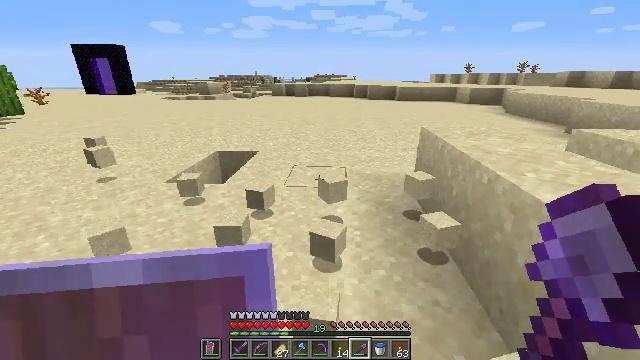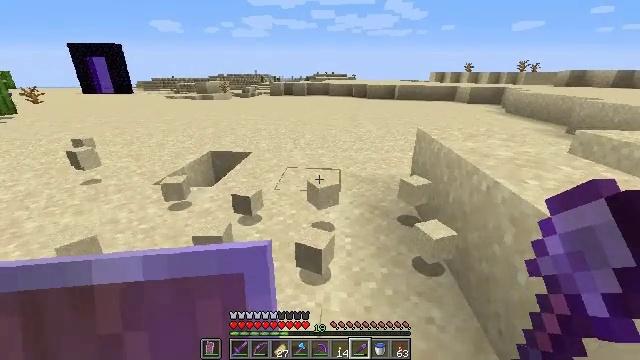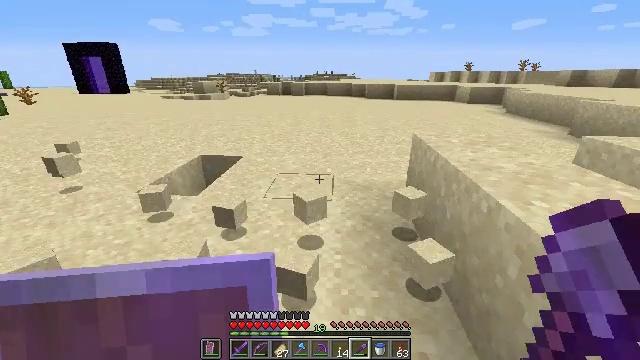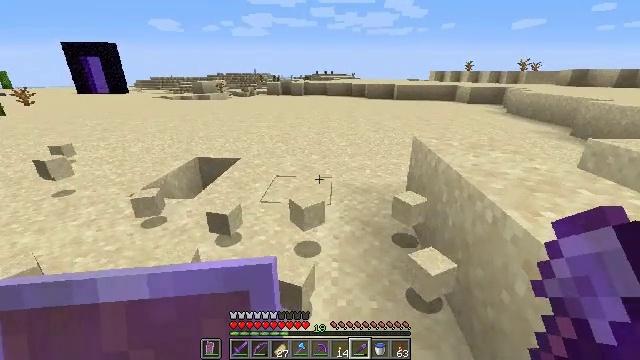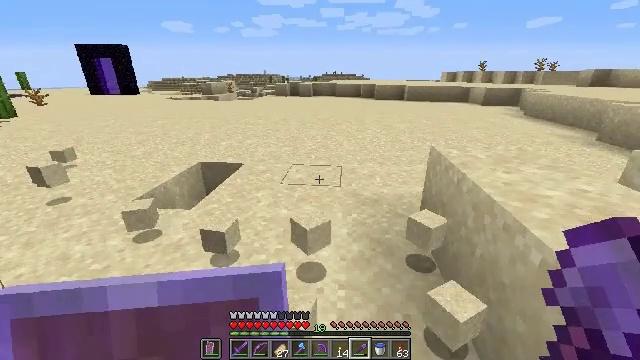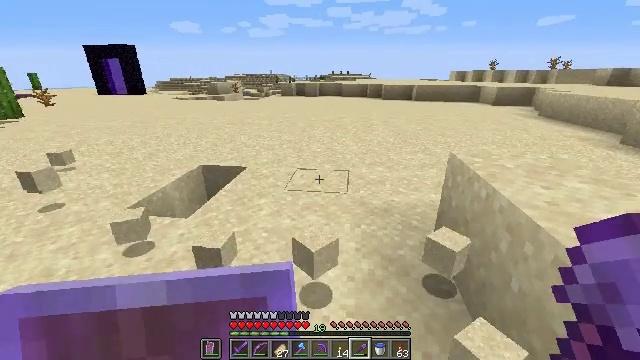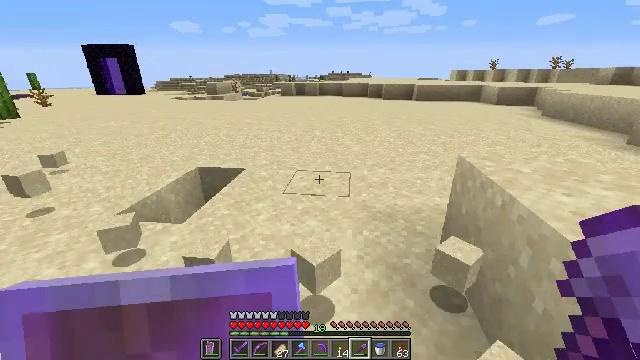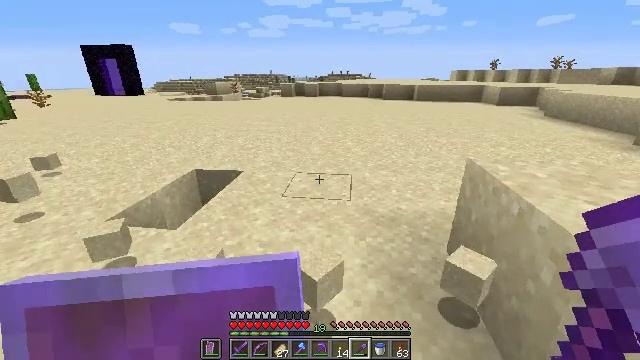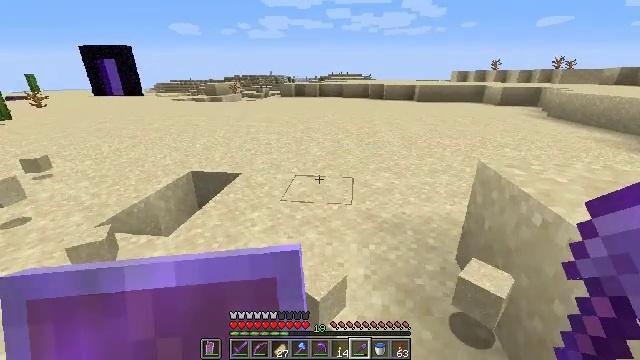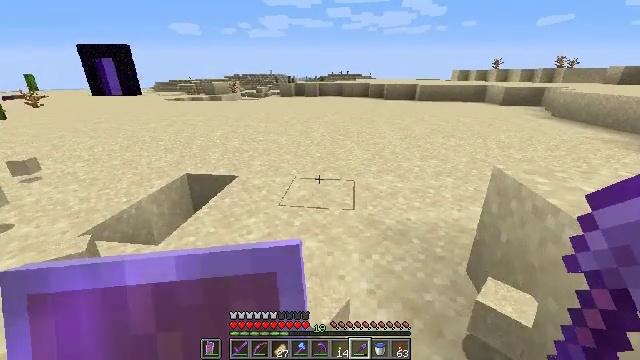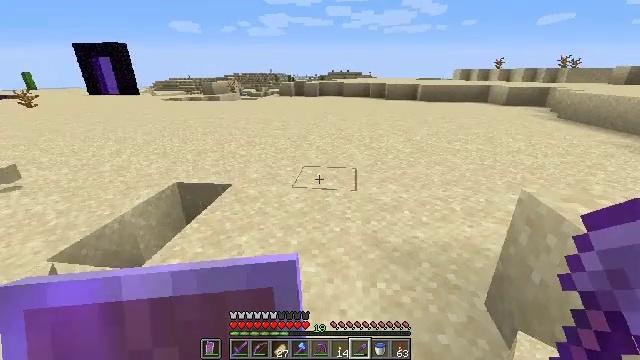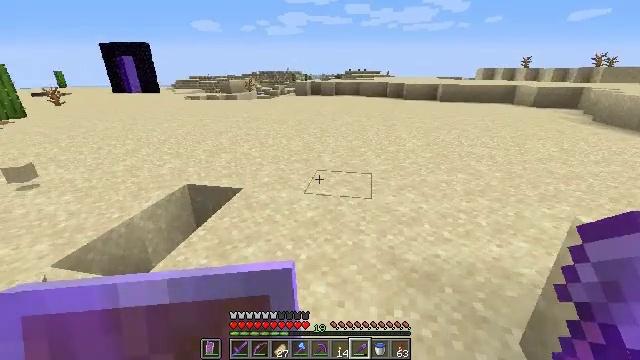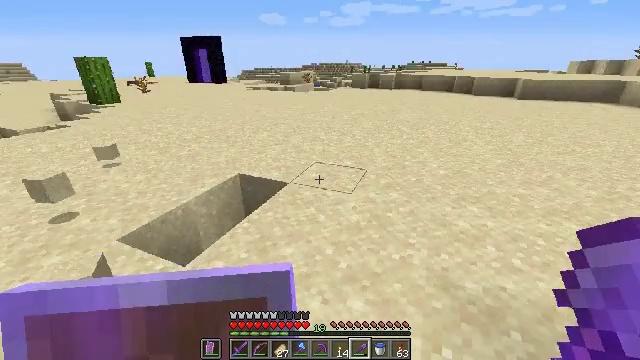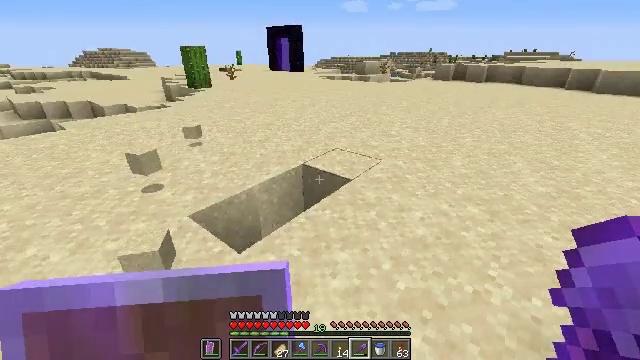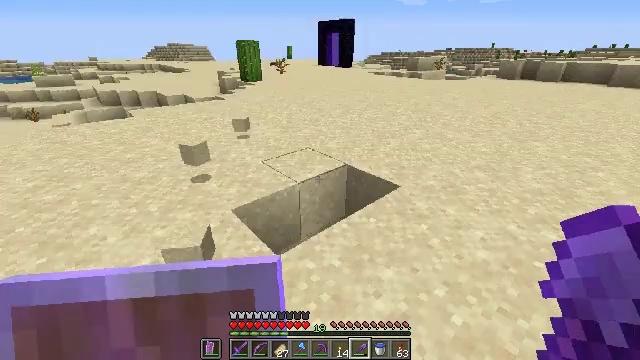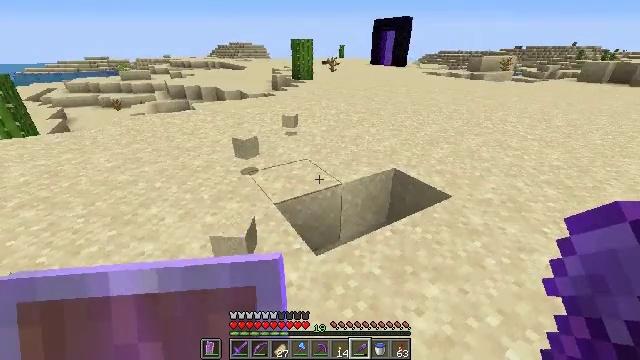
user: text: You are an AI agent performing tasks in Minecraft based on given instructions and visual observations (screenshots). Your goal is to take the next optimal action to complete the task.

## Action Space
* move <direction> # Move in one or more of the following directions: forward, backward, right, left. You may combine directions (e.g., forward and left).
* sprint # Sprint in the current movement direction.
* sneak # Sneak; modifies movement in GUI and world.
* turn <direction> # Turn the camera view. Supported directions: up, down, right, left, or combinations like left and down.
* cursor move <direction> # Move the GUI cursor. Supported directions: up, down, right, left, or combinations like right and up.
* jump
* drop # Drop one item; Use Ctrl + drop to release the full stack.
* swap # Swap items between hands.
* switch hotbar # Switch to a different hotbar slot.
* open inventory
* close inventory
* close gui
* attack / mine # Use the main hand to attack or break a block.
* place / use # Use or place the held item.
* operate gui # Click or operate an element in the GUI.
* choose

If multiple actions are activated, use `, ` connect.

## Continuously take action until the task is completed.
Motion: motion action
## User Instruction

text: Mine sand by the water.
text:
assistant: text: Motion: move forward and move right
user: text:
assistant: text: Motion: move forward
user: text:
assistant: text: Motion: move forward
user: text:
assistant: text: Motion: move forward, turn left
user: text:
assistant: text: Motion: move forward, turn left
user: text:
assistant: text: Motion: move forward
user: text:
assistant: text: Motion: move forward
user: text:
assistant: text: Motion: move forward
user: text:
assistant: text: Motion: move forward
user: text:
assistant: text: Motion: move forward
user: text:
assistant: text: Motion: move forward, turn left
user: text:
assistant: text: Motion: move forward, turn left and down
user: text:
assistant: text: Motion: move forward and move left, turn left and down
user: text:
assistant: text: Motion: move forward and move left, turn left and down
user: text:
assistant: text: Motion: move forward and move left, turn left
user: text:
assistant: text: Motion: move forward and move left, turn left
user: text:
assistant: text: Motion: move forward and move left, turn left
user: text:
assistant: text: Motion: move forward and move left
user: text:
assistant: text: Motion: move forward and move left
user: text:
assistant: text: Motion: move forward and move left
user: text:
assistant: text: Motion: move forward
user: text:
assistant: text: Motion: move forward, turn right
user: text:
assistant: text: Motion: move forward, turn right
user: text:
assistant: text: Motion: move forward, turn right
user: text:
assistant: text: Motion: move forward
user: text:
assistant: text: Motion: move forward, turn right
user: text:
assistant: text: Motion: move forward, turn right
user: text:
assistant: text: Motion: move forward
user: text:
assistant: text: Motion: move forward
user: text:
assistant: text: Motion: move forward